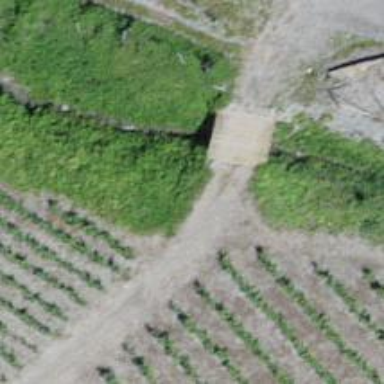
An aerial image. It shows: Unclassified road with bridge.